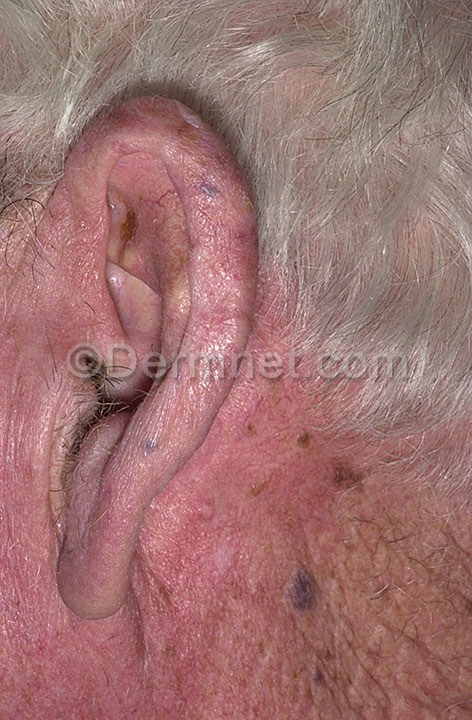
Disease: Vascular Tumors